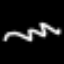
Label: squiggle